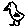
Label: bird